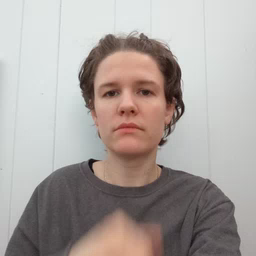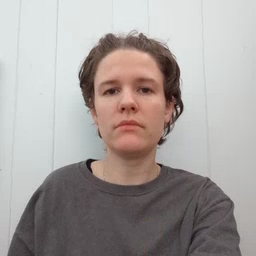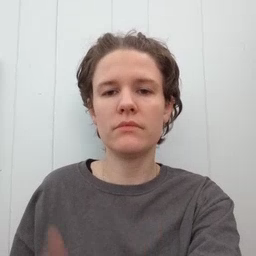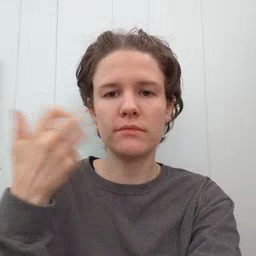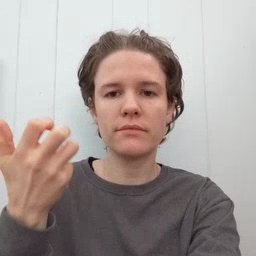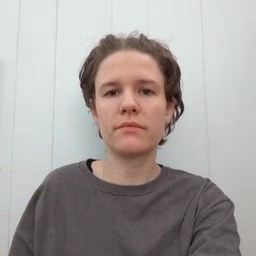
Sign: tiger